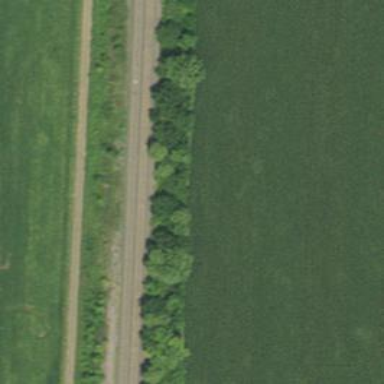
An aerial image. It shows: Railway track.